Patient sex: M
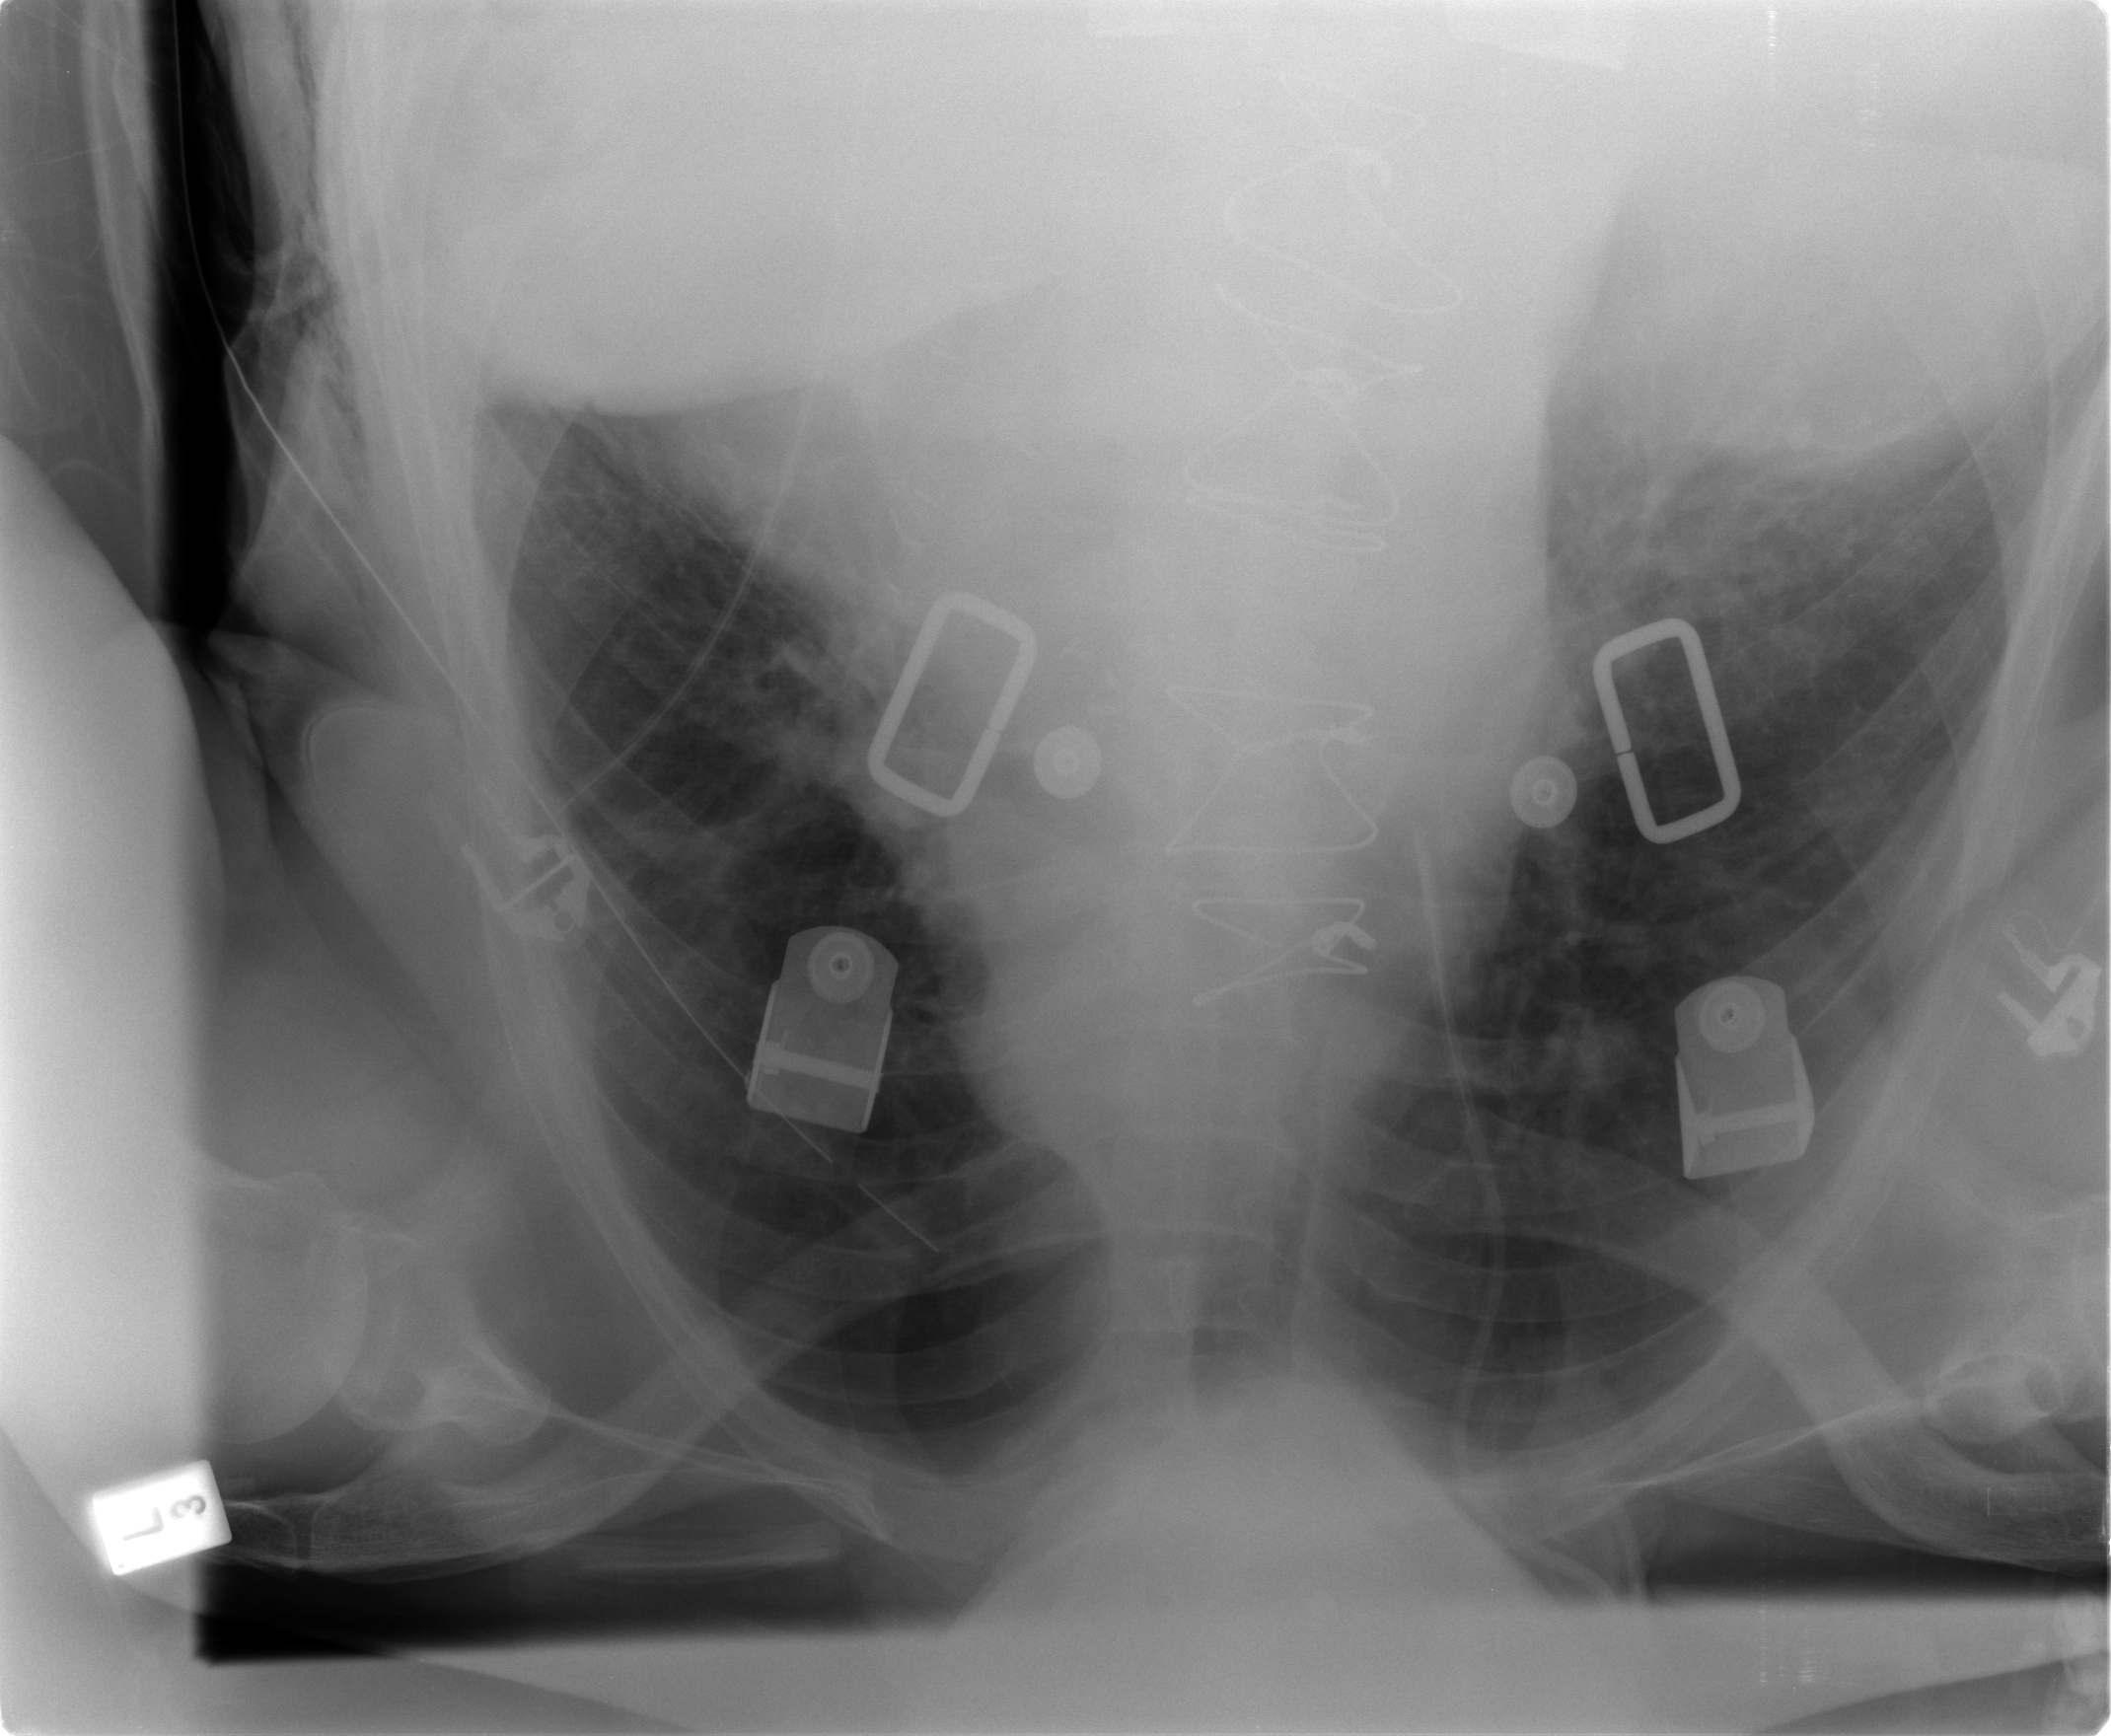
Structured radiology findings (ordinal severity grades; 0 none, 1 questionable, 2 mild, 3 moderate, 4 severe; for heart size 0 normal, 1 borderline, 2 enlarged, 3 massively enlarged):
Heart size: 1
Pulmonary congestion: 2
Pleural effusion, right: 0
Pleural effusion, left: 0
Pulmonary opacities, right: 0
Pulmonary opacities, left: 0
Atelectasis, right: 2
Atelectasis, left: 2